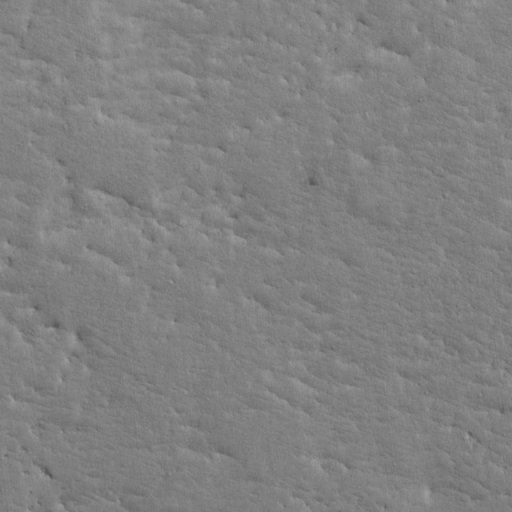
Classes present: Background